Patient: sex M, age 81
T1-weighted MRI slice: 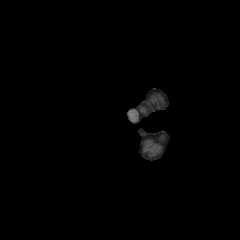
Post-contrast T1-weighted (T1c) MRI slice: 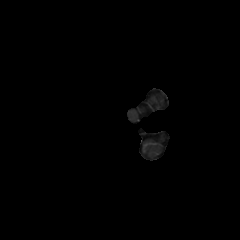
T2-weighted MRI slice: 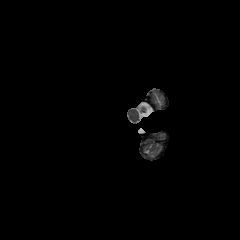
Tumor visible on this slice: no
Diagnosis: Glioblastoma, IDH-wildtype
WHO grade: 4